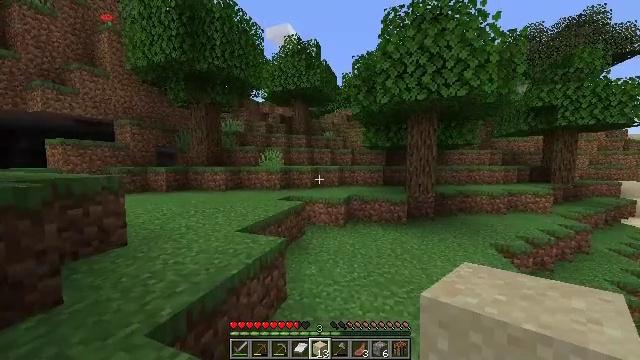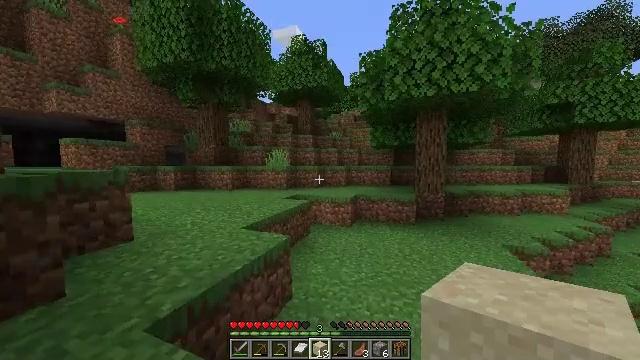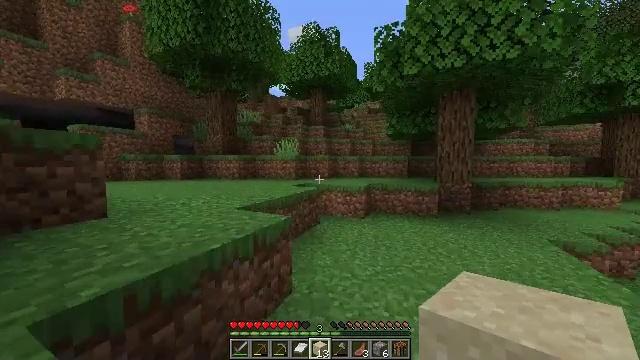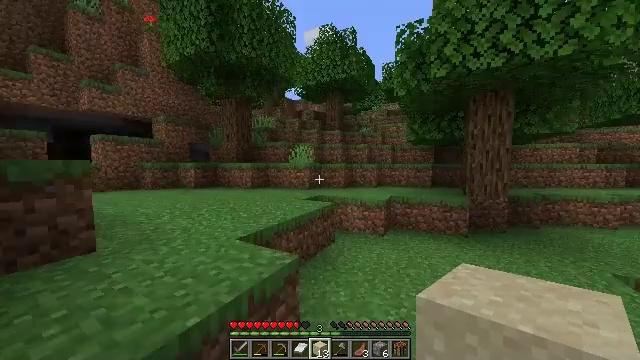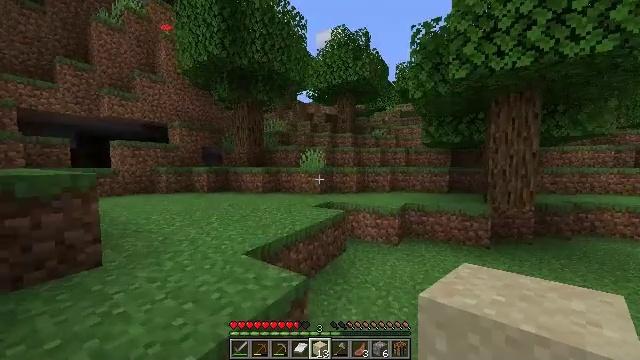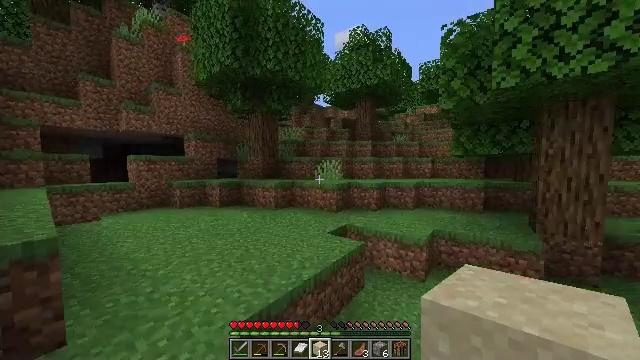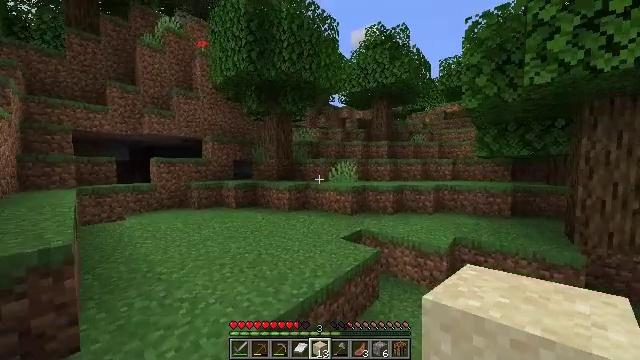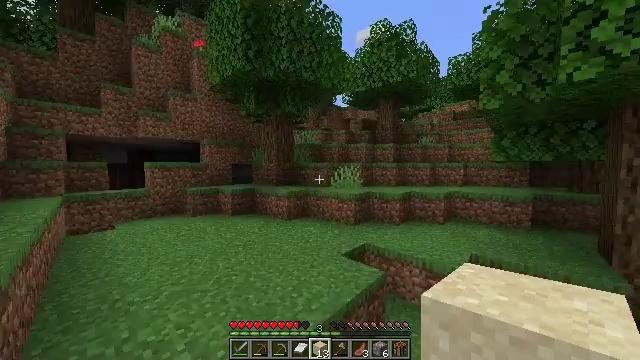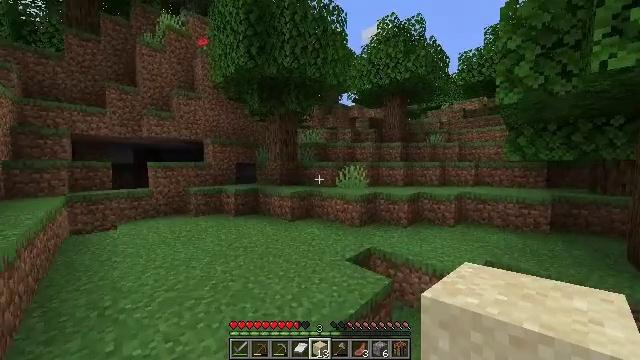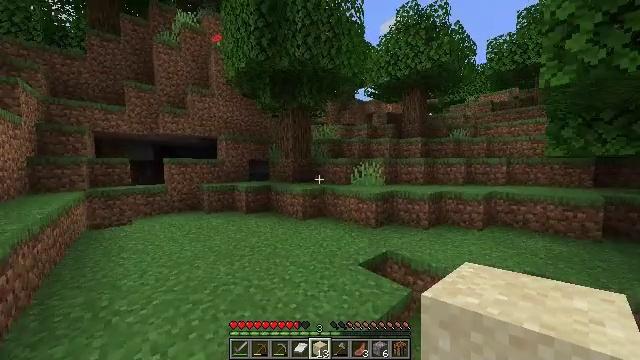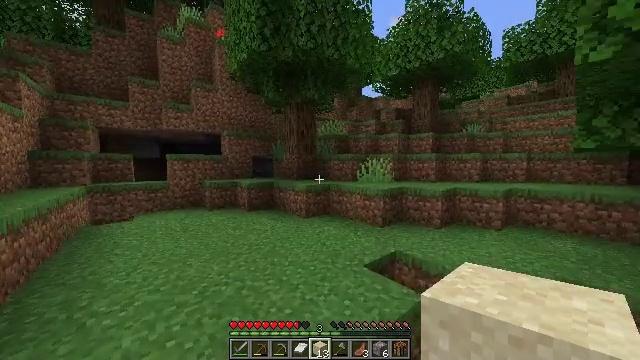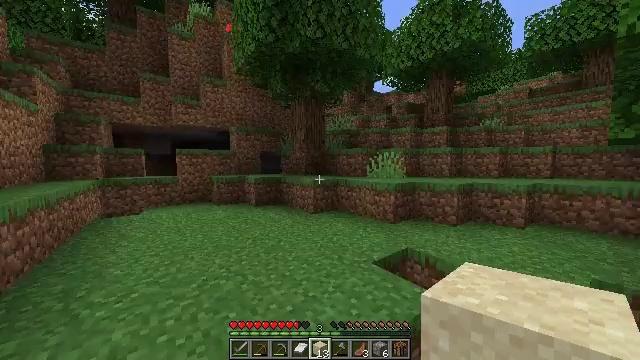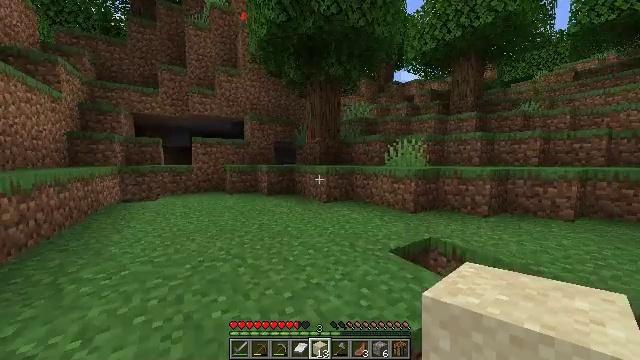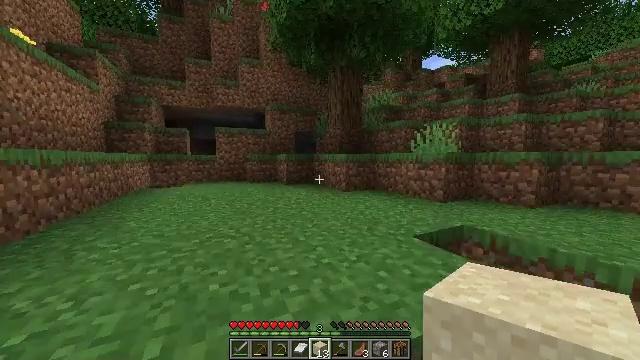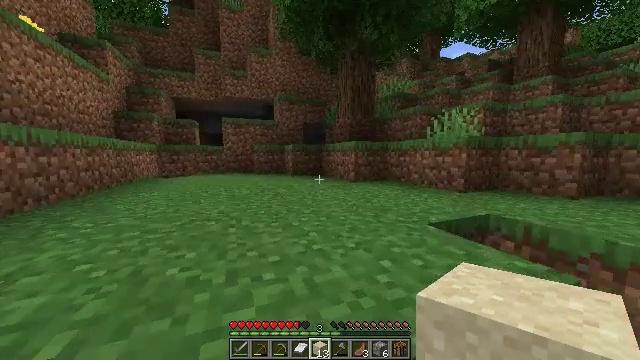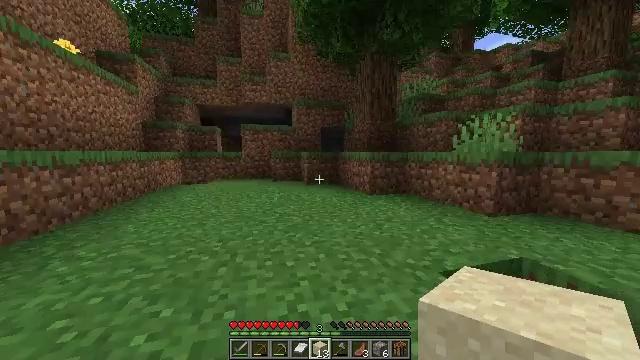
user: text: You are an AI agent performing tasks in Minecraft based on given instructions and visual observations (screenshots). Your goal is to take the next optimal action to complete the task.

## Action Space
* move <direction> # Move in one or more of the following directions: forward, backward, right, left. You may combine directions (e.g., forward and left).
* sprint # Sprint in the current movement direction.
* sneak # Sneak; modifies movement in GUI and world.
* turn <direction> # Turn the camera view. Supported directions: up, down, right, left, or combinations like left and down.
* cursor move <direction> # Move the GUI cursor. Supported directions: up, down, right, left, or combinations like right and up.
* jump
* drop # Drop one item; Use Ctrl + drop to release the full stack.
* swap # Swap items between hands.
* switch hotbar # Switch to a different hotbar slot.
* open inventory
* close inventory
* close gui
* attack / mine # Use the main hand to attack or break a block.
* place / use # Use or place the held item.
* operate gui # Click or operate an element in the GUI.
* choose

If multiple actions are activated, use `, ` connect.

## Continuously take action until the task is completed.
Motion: motion action
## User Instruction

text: Break the sugar cane.
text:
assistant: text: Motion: move forward, sprint, turn left, jump
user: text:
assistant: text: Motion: move forward, sprint, turn left, jump
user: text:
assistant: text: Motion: move forward, sprint, turn left, jump
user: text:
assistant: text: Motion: move forward, sprint, turn left, jump
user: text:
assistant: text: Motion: move forward, sprint, turn left, jump
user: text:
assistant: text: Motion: move forward, sprint, turn left, jump
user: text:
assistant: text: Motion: move forward, sprint, turn left, jump
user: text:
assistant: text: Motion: move forward, sprint, turn left, jump
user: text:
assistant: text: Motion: move forward, sprint, turn left, jump
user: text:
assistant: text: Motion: move forward, sprint, turn left, jump
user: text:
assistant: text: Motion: move forward, sprint, turn left, jump
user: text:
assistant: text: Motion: move forward, sprint, turn left, jump
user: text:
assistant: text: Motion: move forward, sprint, turn left, jump
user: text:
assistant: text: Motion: move forward, sprint, turn left, jump
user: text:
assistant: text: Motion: move forward, sprint, turn left, jump
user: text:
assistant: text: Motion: move forward, sprint, turn left, jump
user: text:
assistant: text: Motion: move forward, sprint, turn left, jump
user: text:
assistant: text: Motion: move forward, sprint, turn left, jump
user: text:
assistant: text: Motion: move forward, sprint, turn left, jump
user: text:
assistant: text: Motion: move forward, sprint, turn left, jump
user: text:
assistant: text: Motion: move forward, sprint, turn left, jump
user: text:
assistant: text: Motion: move forward, sprint, turn left
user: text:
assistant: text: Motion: move forward, sprint, turn left
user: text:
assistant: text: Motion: move forward, sprint
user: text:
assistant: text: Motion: move forward, sprint, jump
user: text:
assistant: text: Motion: move forward, sprint, jump
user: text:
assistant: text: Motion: move forward, sprint, jump
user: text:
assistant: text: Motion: move forward, sprint, jump
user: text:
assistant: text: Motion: move forward, sprint, jump
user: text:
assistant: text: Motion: move forward, sprint, turn left, jump